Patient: sex F, age 69
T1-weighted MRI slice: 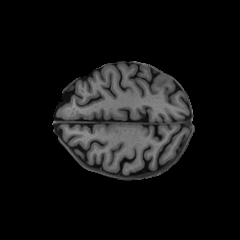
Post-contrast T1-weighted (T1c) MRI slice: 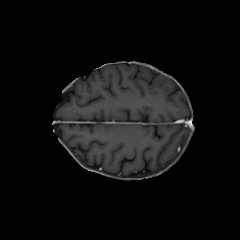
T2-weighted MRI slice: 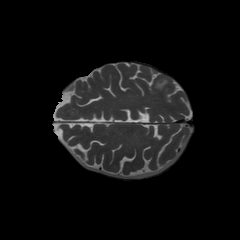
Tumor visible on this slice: yes
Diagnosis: Glioblastoma, IDH-wildtype
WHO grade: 4